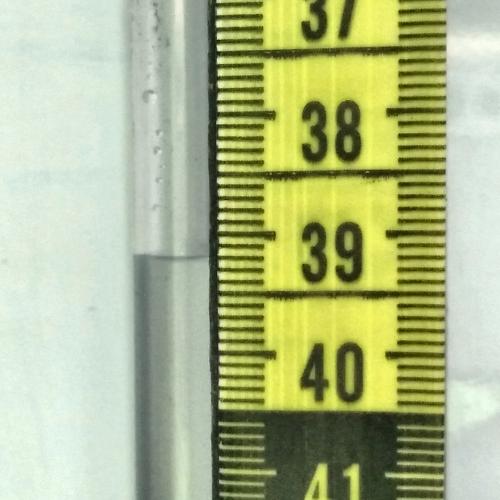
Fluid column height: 39.2 cm